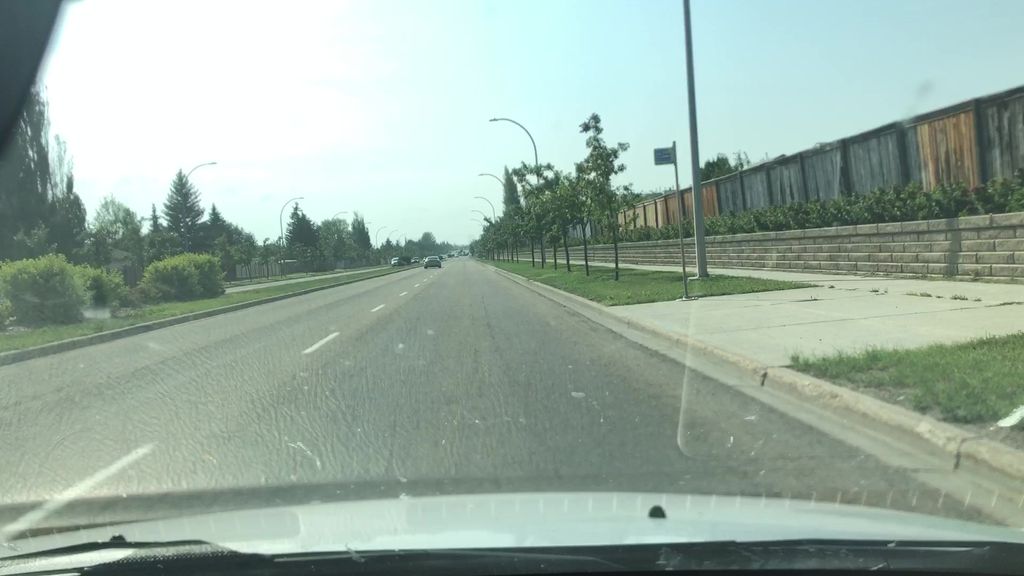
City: edmonton